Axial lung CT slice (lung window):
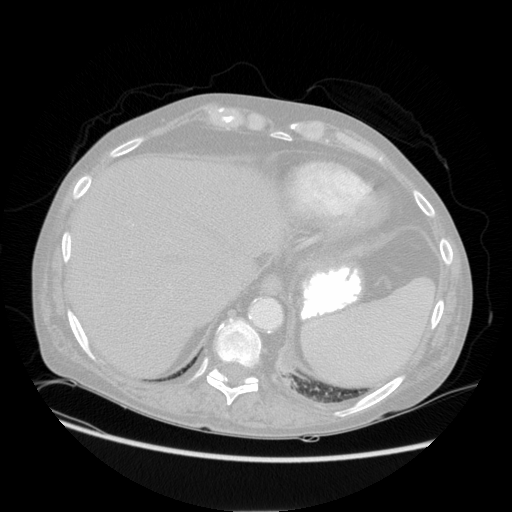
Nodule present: no